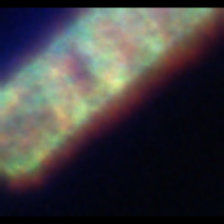
Taxon: Guinardia
Group: Diatoms